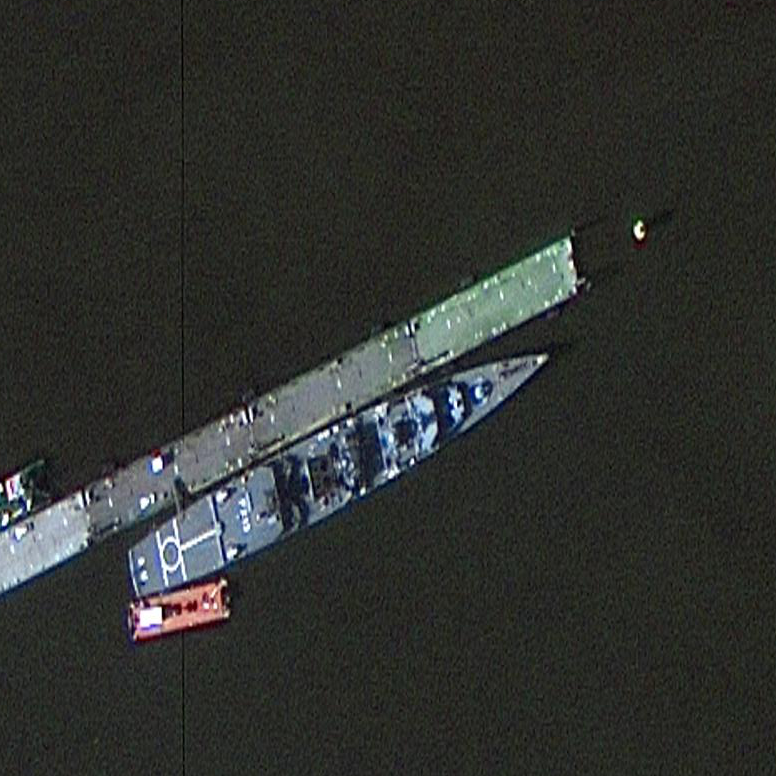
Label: destroyer